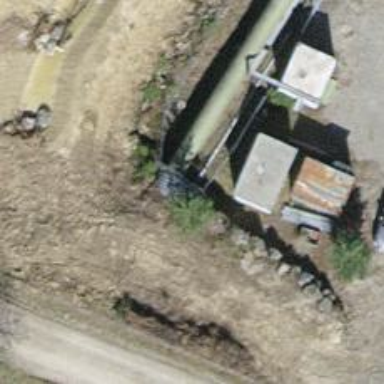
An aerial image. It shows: Culvert tunnel with gravel resource.